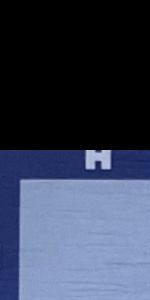
Label: Empty